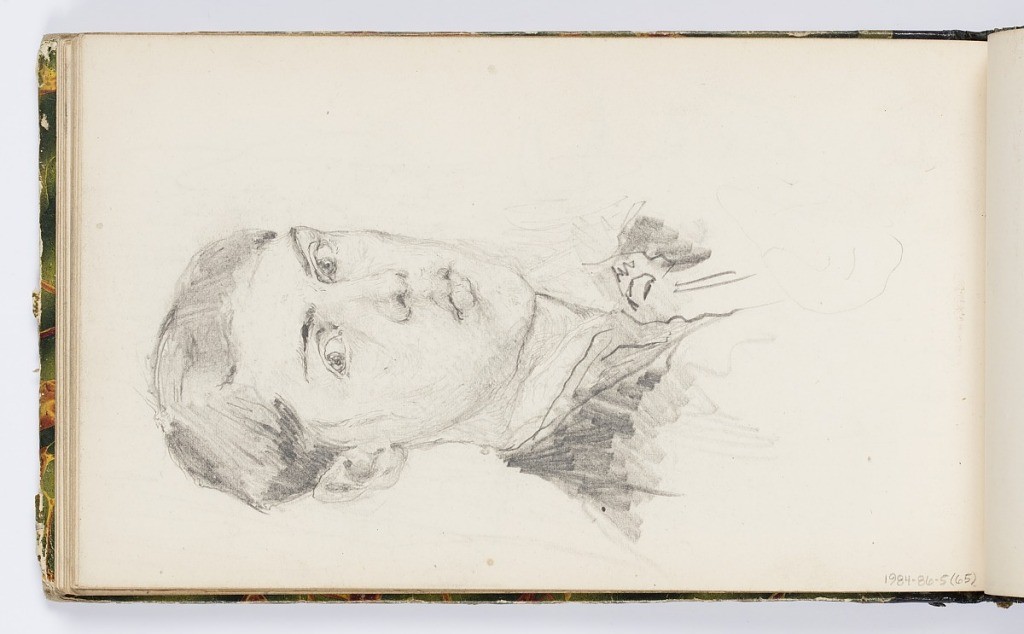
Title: Sketchbook Page: Portrait of a Young Man (Self-Portrait)
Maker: Kenyon Cox, American, 1856–1919
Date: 1875
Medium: Graphite on paper
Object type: Sketchbook folio
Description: Portrait of a young man, facing towards the right, looking over his right shoulder. Likely a self-portrait.